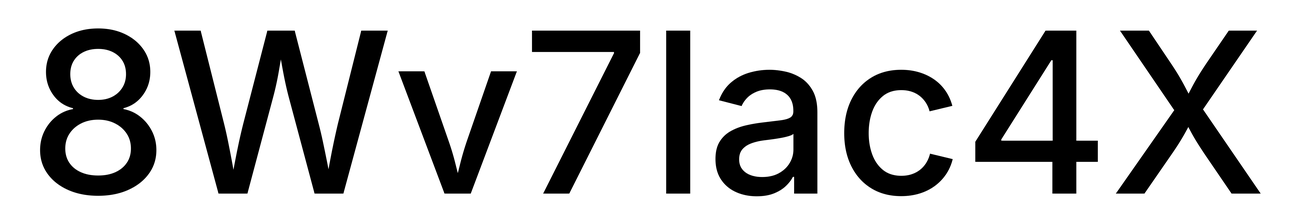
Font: Inter_Medium